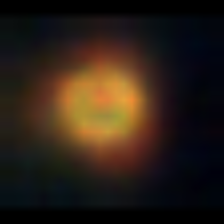
Taxon: NanoPlankton
Group: Other